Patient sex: M
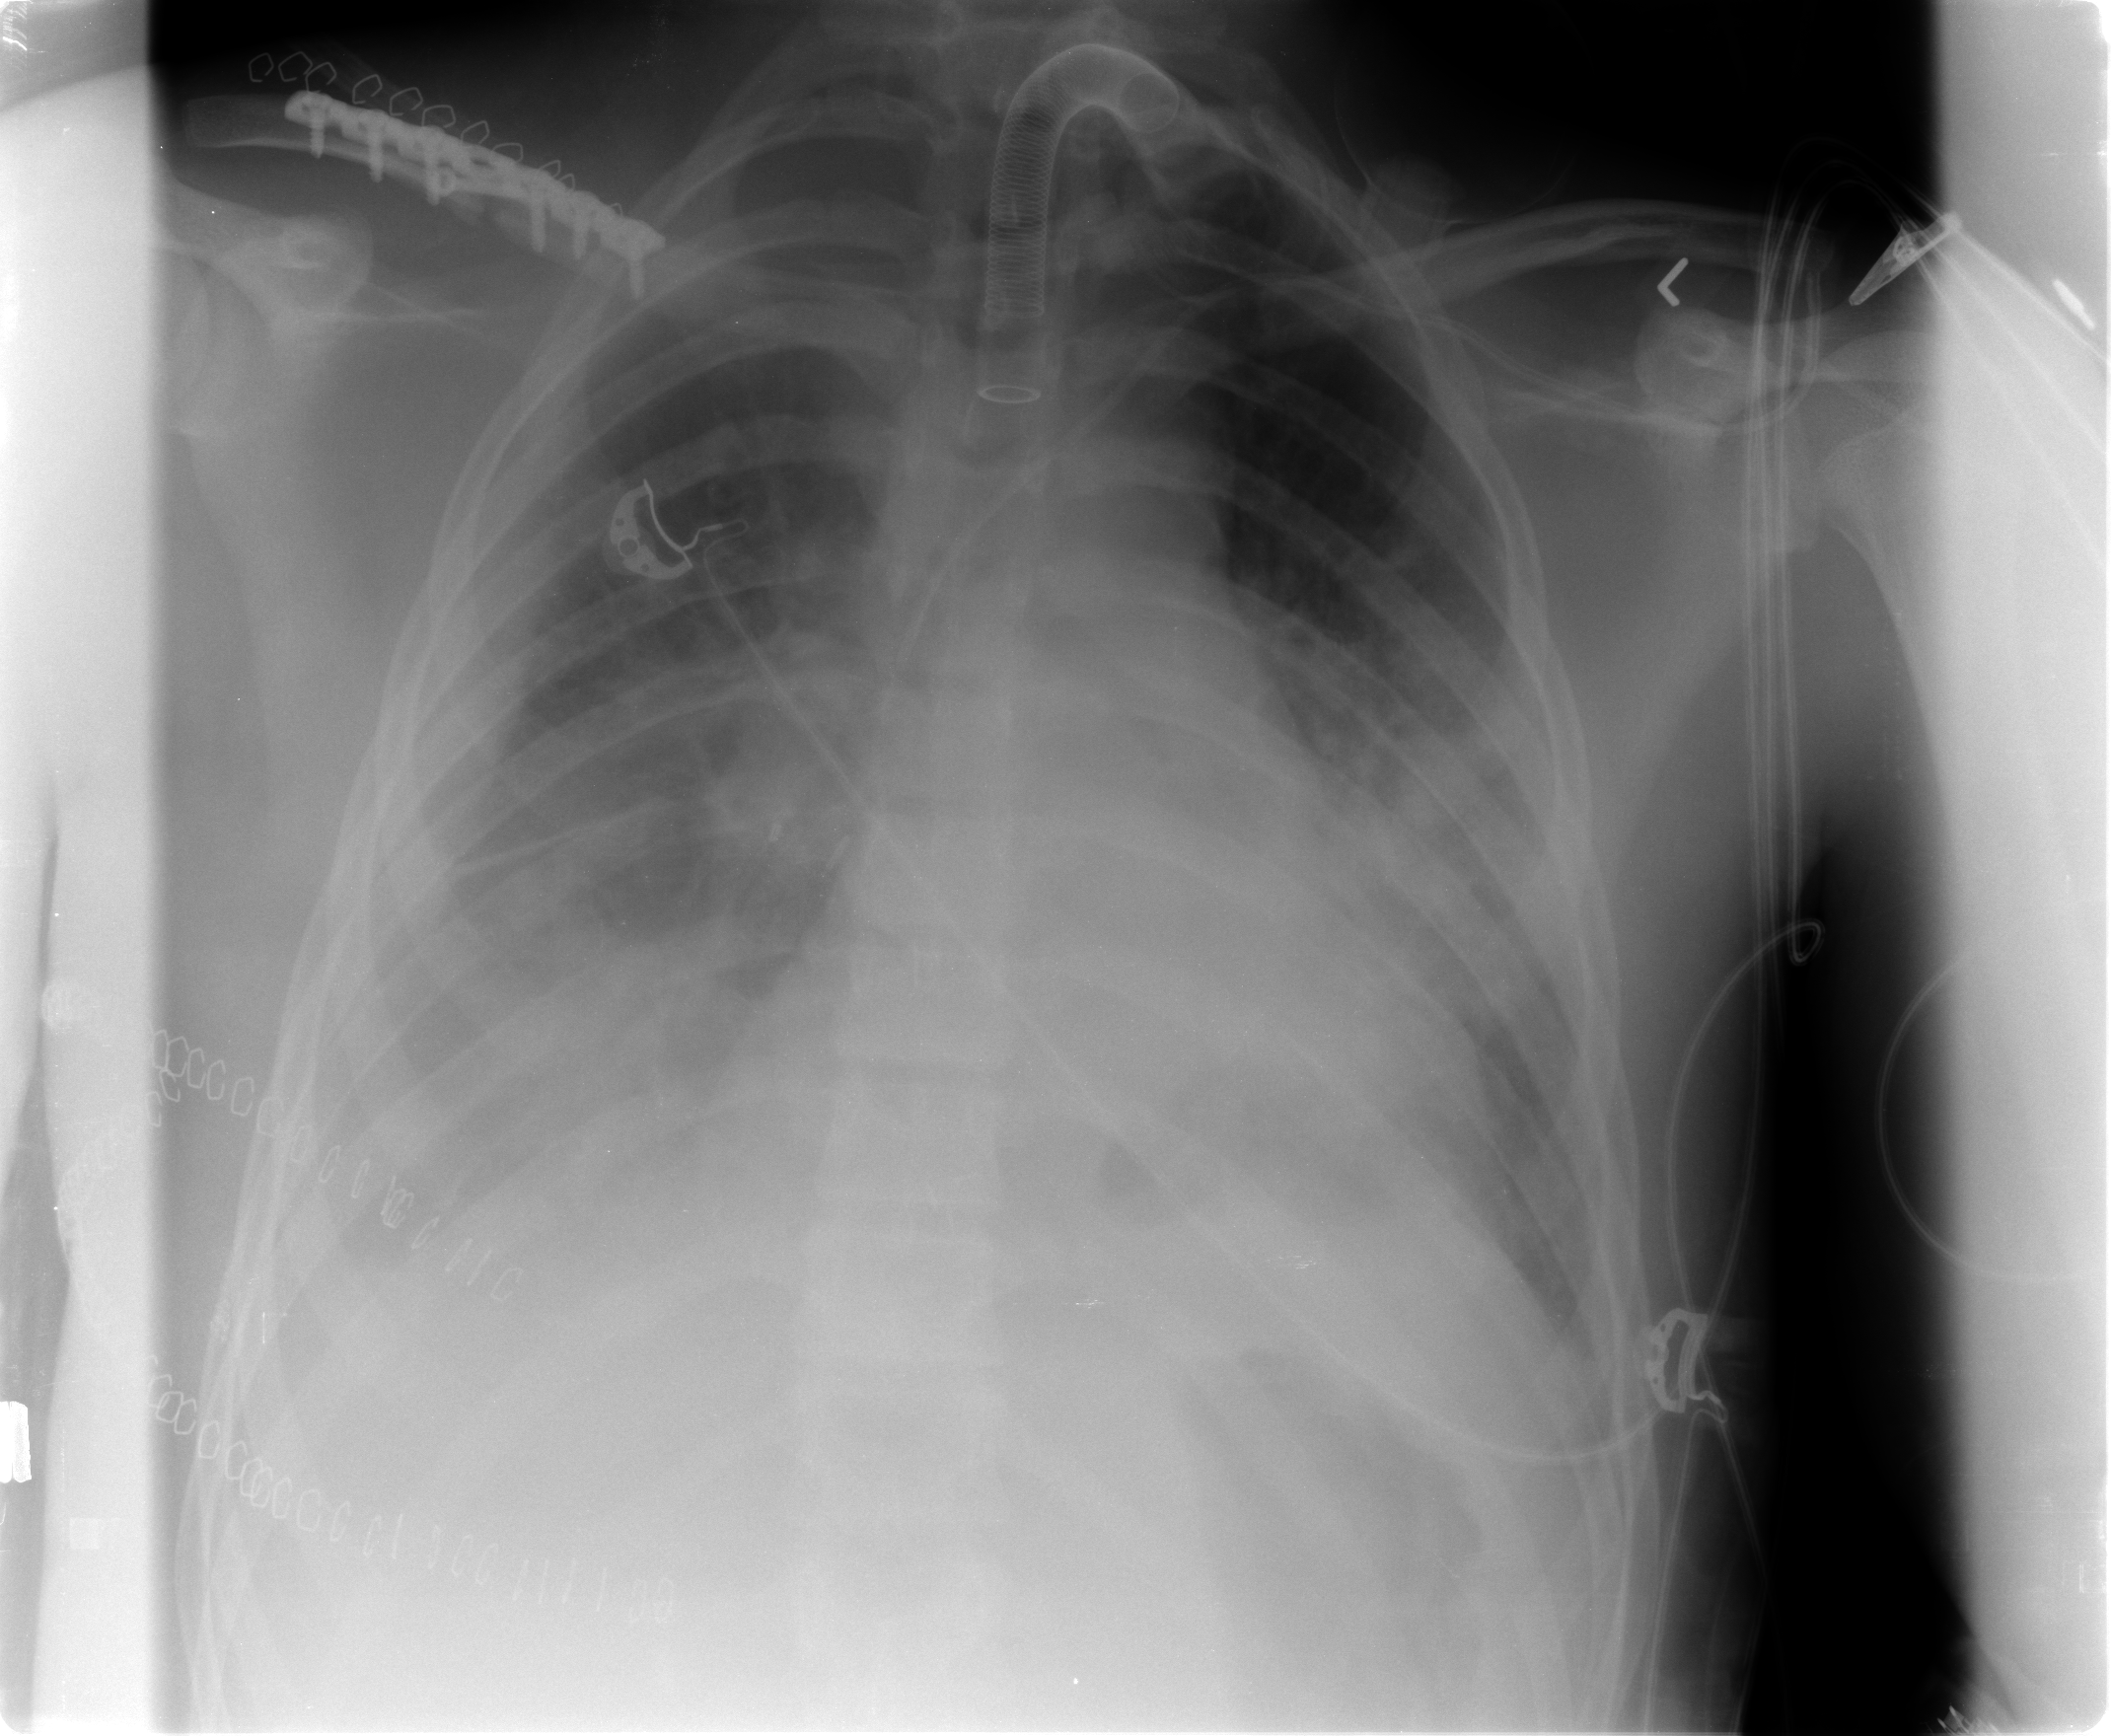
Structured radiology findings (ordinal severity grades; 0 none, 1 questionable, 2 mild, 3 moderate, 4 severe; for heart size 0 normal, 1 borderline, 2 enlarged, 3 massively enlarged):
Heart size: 0
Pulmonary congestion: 2
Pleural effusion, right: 3
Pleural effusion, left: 2
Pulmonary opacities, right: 3
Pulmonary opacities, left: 3
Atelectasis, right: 3
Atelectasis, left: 3